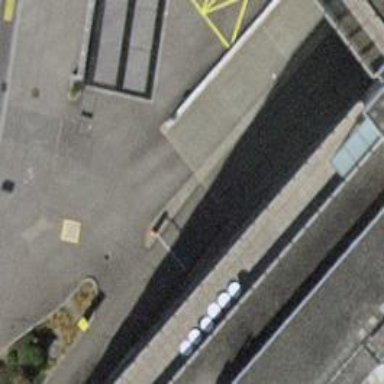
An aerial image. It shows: Parking entrance.